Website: lowes
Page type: cart
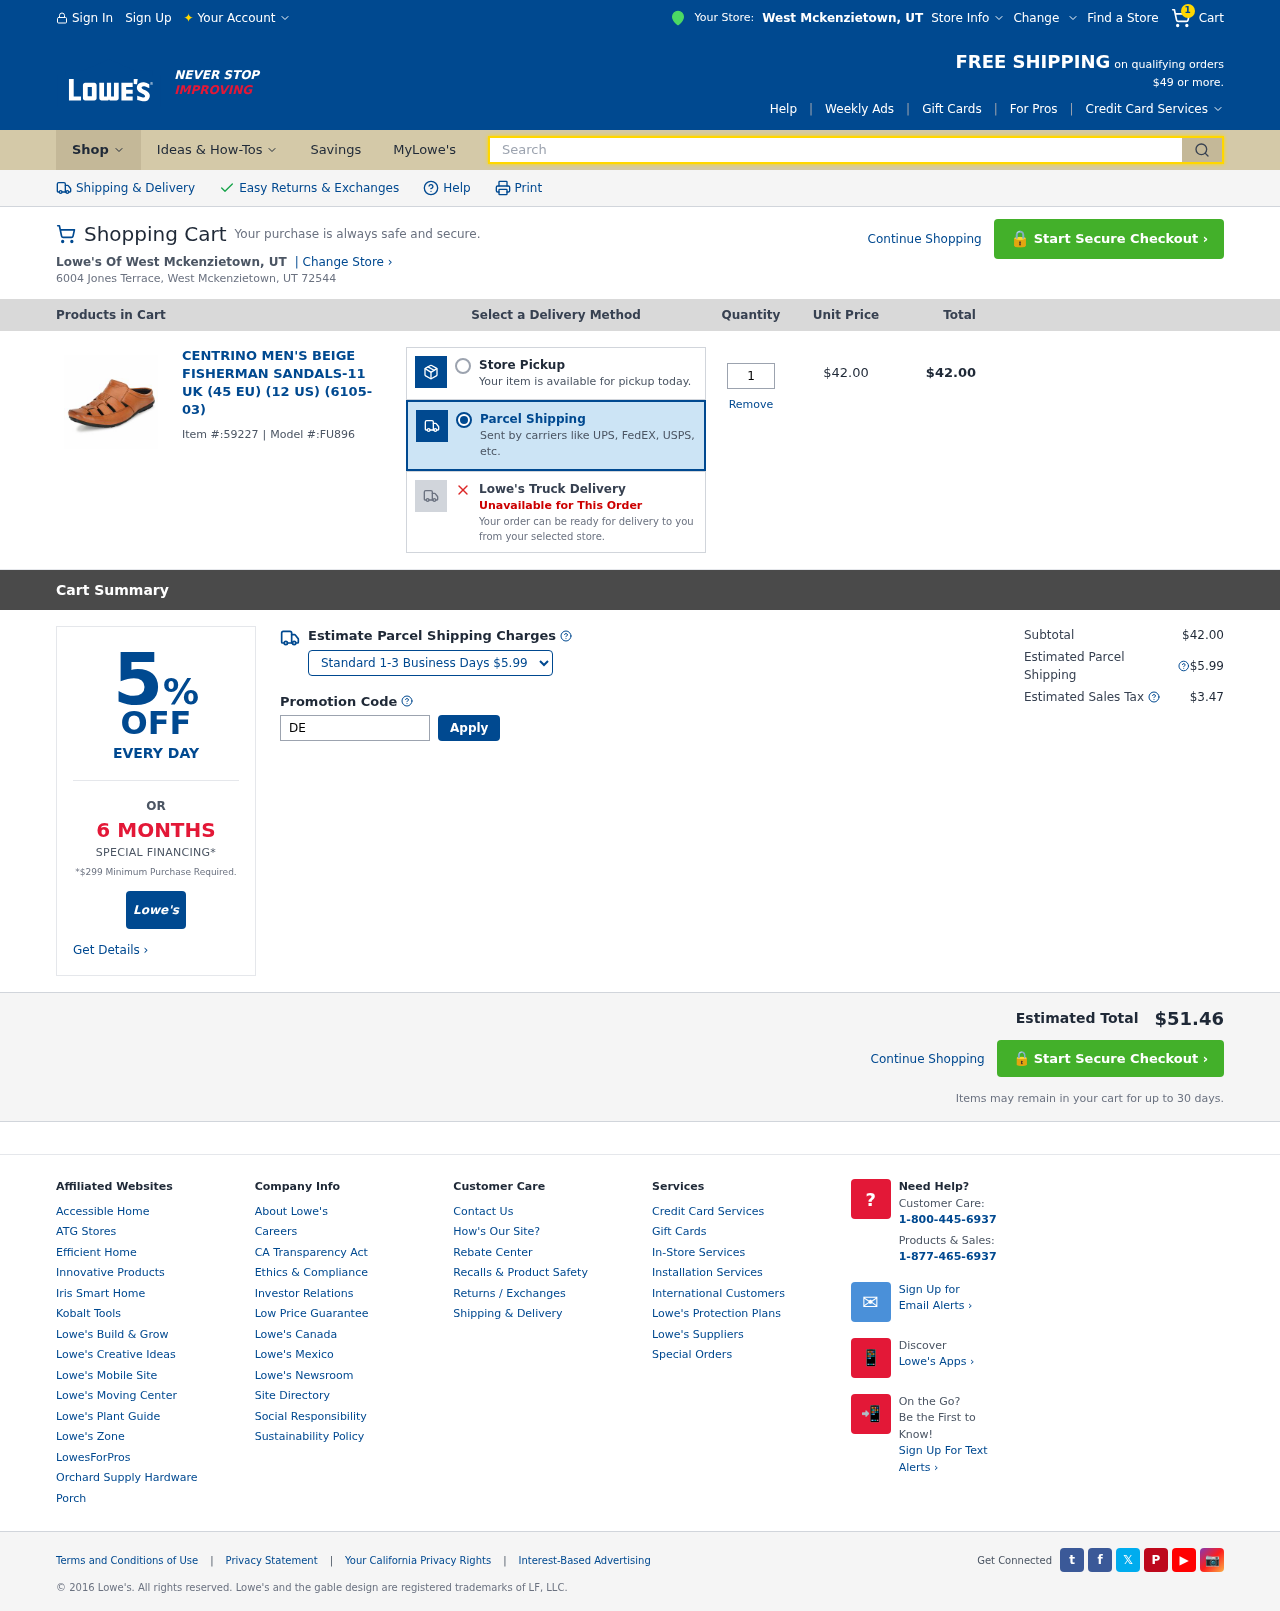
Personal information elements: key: PII_CITY
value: West Mckenzietown
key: PII_STATE_ABBR
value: UT
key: PII_STREET
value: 6004 Jones Terrace
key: PII_CITY_STATE_ZIP
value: West Mckenzietown, UT 72544
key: PII_PROMO_CODE
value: DEAL4173
Product elements: key: PRODUCT1_NAME
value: Centrino Men's Beige Fisherman Sandals-11 UK (45 EU) (12 US) (6105-03)
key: PRODUCT1_PRICE
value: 42
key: PRODUCT1_QUANTITY
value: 1
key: PRODUCT1_ITEM_ID
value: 59227
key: PRODUCT1_MODEL_ID
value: FU896
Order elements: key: ORDER_NUM_ITEMS
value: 1
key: ORDER_ITEM_TOTAL
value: $42.00
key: ORDER_SUBTOTAL
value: $42.00
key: ORDER_SHIPPING_COST
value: $5.99
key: ORDER_TAX
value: $3.47
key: ORDER_TOTAL
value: $51.46
Search elements: key: HEADER_SEARCH
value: Search